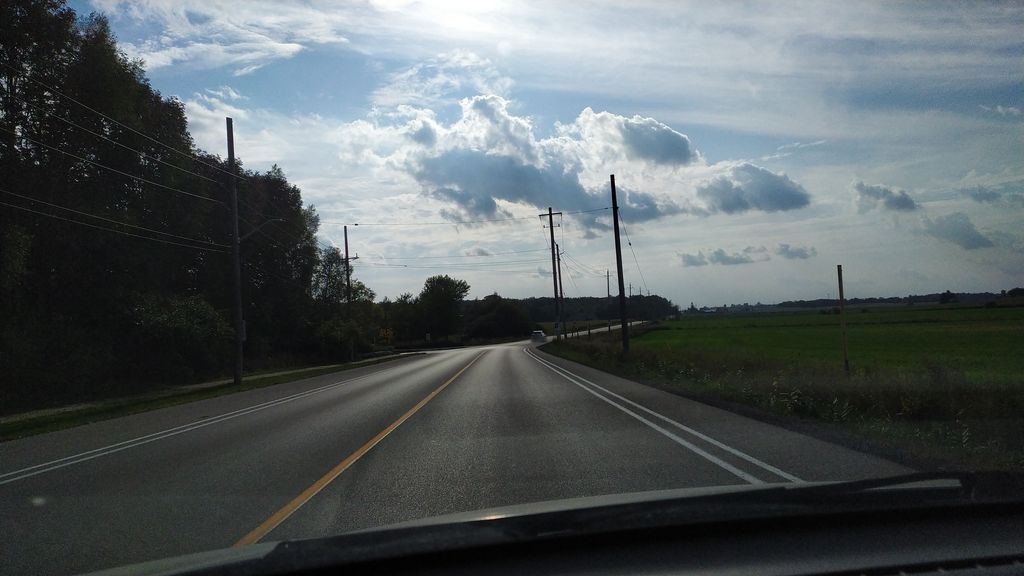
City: kitchener-waterloo